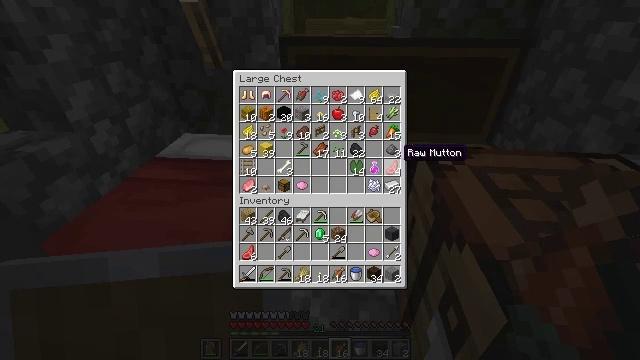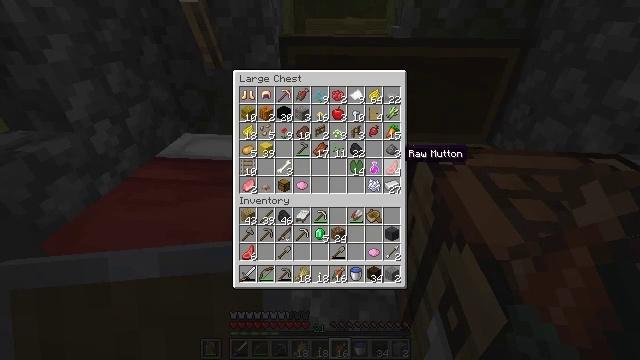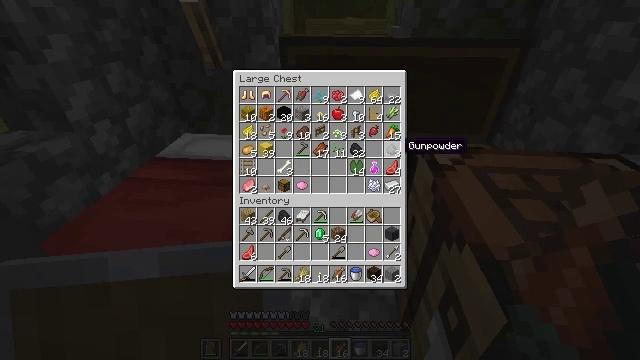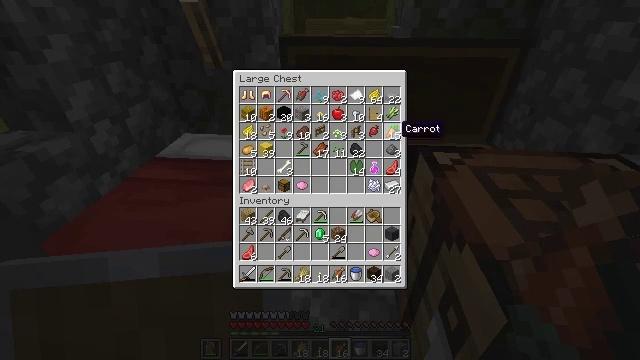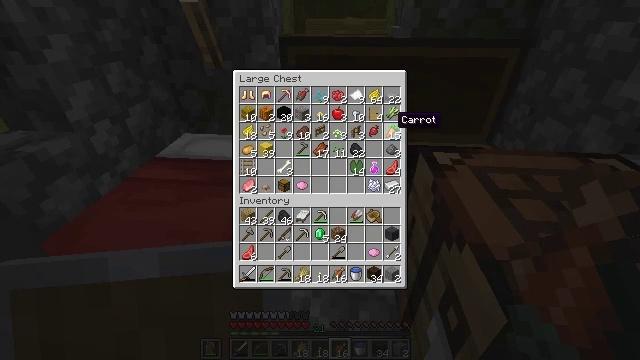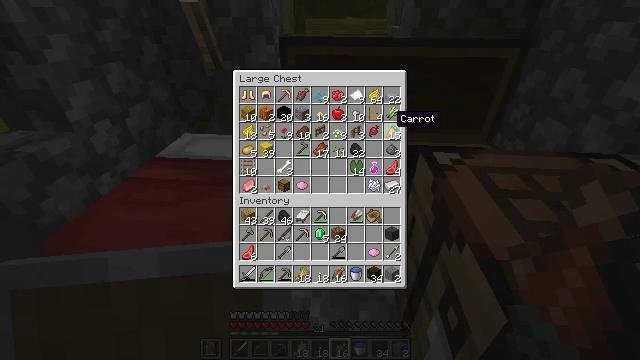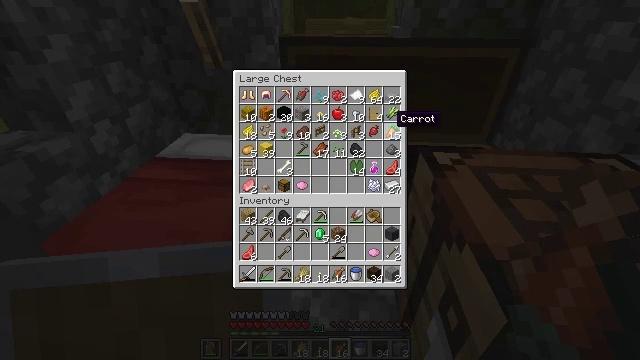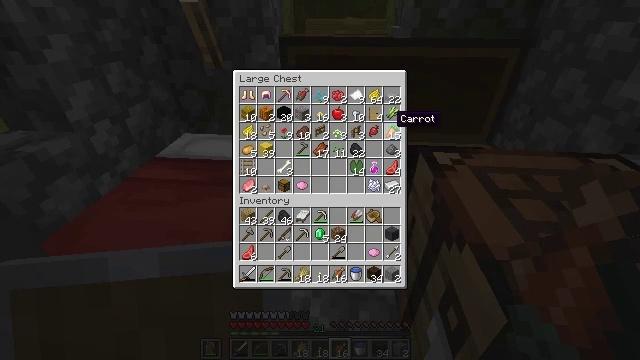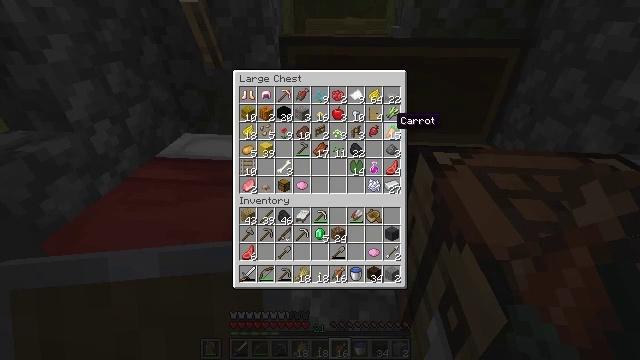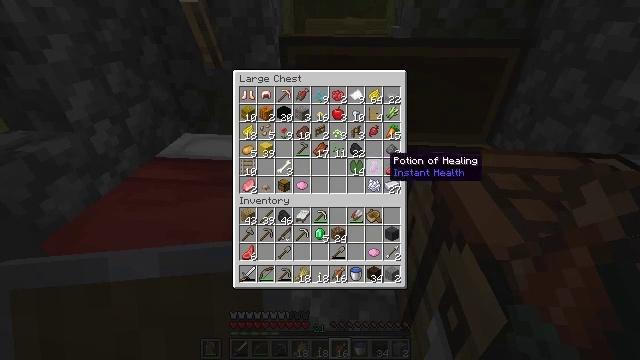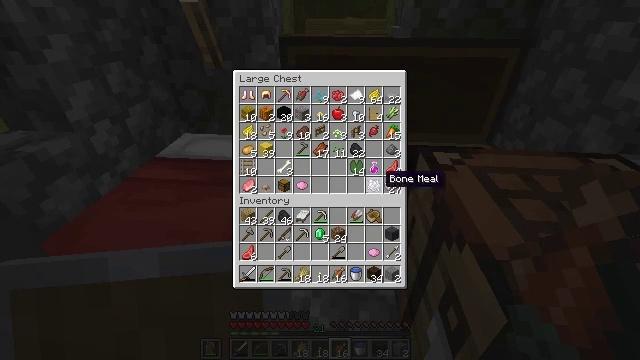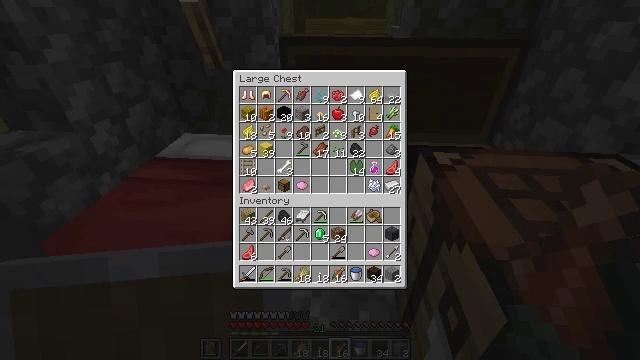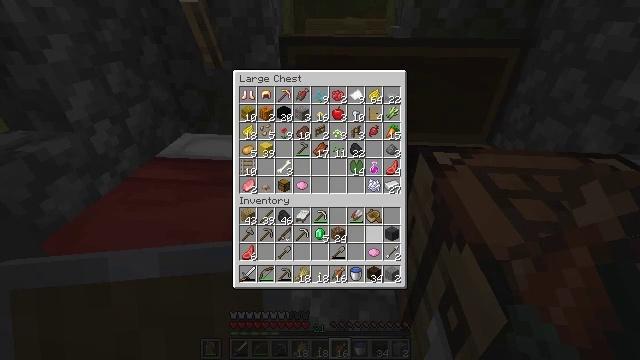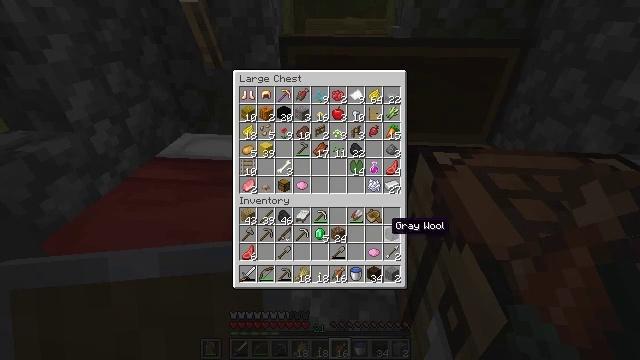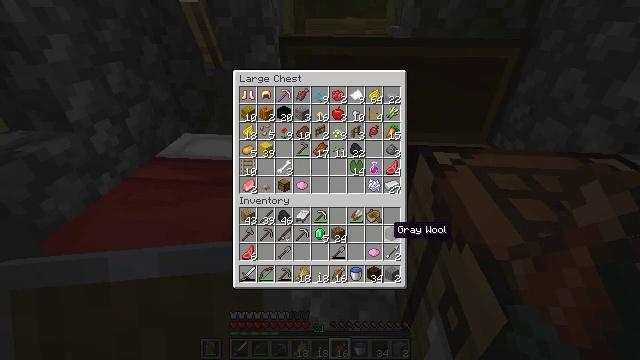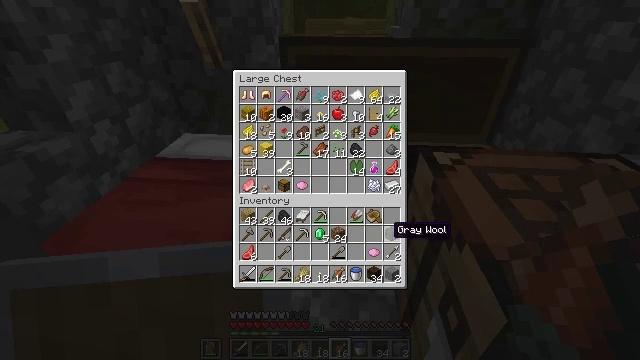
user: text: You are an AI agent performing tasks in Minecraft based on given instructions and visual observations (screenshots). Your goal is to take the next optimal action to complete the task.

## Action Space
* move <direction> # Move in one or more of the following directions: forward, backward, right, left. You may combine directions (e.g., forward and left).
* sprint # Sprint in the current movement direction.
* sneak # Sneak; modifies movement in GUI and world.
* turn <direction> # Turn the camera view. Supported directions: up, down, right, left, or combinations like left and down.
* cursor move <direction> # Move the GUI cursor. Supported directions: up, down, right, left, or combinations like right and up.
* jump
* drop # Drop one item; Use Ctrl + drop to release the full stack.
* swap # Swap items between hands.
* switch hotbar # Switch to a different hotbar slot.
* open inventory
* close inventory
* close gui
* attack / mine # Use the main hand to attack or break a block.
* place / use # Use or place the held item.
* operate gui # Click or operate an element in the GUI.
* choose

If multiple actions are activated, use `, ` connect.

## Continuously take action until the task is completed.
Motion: motion action
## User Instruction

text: Break the stone bricks to collect them.
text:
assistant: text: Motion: no_op
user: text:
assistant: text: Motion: cursor move up
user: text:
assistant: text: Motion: cursor move up
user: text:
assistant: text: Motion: cursor move up
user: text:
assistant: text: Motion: no_op
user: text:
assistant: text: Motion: no_op
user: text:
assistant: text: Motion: no_op
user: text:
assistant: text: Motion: no_op
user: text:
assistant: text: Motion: cursor move left and down
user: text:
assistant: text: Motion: cursor move down
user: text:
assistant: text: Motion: cursor move down
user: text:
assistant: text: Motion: cursor move down
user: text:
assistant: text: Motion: cursor move down
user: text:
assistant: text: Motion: no_op
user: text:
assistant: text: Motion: no_op
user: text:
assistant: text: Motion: cursor move down
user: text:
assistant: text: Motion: no_op
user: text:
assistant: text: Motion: no_op
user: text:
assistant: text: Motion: operate gui
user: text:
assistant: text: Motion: operate gui
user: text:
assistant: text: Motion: cursor move left and up
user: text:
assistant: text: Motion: cursor move left and up
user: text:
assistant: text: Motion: cursor move left
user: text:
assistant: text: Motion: no_op
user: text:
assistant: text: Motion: no_op
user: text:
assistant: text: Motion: no_op
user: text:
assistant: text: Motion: operate gui
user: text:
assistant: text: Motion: operate gui
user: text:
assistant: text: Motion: no_op
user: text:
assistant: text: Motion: no_op